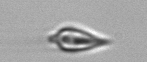
Label: Oxytoxum